Identify the transformations in the second image compared to the first.
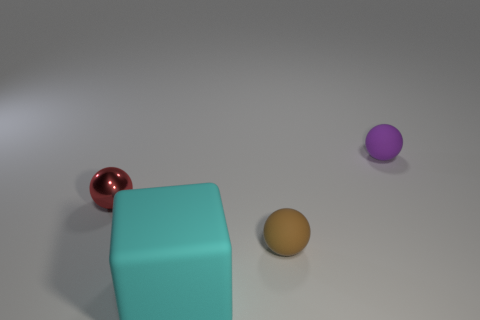
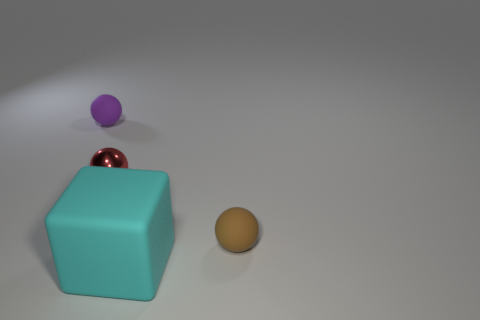
the small purple object moved
the small purple thing changed its location
the purple matte thing changed its location
the purple sphere moved
the tiny purple rubber sphere behind the red thing moved
the small purple matte ball behind the small red thing is in a different location
the tiny purple matte sphere behind the tiny red object changed its location
the small purple matte ball behind the tiny metal ball moved